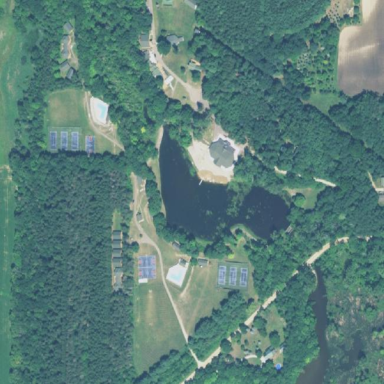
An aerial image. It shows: Resort with camping site.